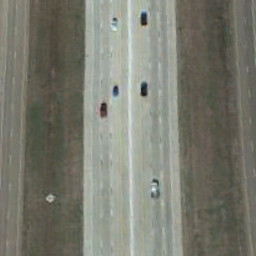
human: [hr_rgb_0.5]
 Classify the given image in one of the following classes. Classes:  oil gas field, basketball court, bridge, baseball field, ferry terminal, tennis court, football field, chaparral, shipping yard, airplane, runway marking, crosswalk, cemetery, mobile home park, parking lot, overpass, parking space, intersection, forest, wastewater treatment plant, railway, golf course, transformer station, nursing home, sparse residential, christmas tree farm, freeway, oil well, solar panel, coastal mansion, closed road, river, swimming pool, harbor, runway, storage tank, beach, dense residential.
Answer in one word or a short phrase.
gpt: freeway